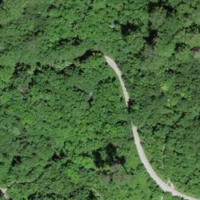
EUNIS habitat code: 41
Species observed at this site:
Sambucus nigra
Larix decidua
Atropa belladonna